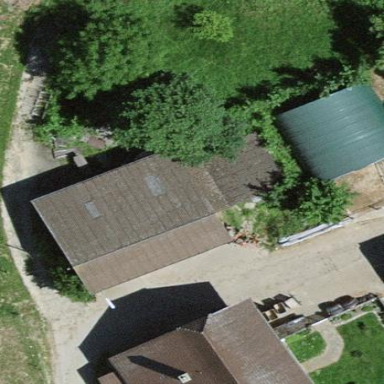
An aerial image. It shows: Barn.